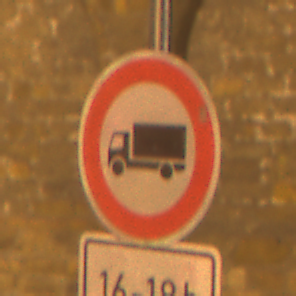
Verkehrszeichen: VerbotFuerKraftfahrzeugeUeberDreiKommaFuenfTonnen
Zusatzzeichen unten: ZeitangabenOhneBeschraenkungAufWochentage1
Umgebung: Outdoor, Urban
Tageszeit: Night
Wetter: Clear
Licht: Artificial
Jahreszeit: NotSpecified
Kontrast: HighContrast